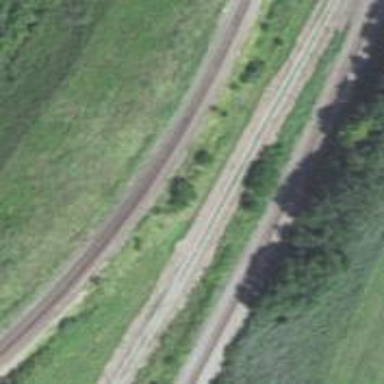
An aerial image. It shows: Junction on the railway.